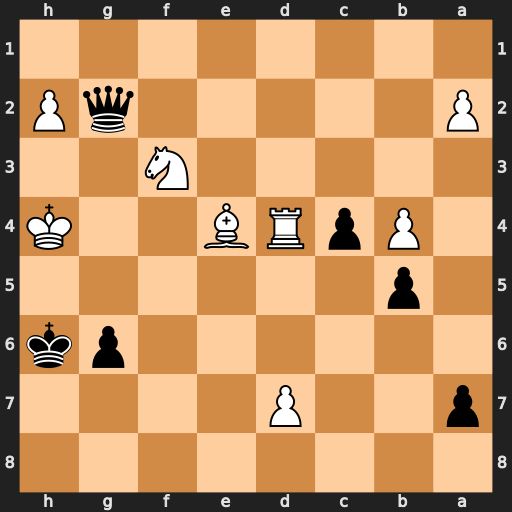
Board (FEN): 8/p2P4/6pk/1p6/1PpRB2K/5N2/P5qP/8
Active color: b
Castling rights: -
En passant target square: -
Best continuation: g5+ Nxg5 Qxg5+